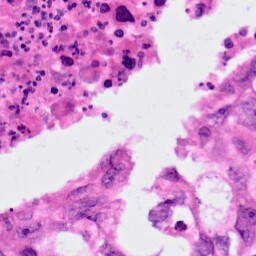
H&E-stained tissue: Lung